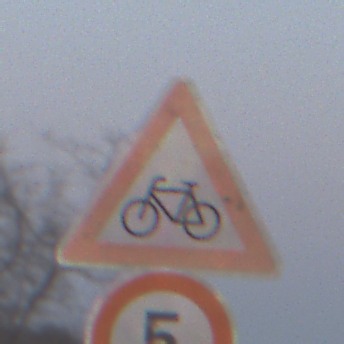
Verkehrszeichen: RadverkehrRechts
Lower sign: Geschwindigkeit5
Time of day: SunriseSunset
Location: Outdoor (Nature)
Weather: Clear
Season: NotSpecified
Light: Natural